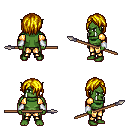
a pixel art fantasy rpg character, male body template, orc, green skin, gold arm armor, gold greaves, blonde bangs hairstyle, white cloth bracers, spear, four views (front, back, left, right), 2x2 character sprite sheet, small pixel art, hard edges, no anti-aliasing